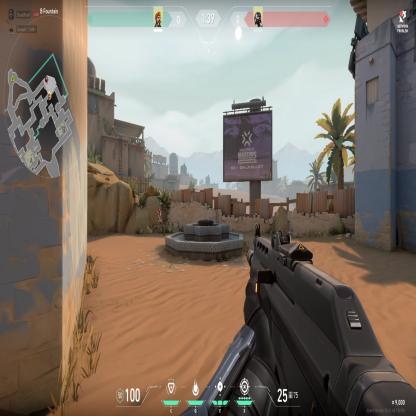
Label: enemy